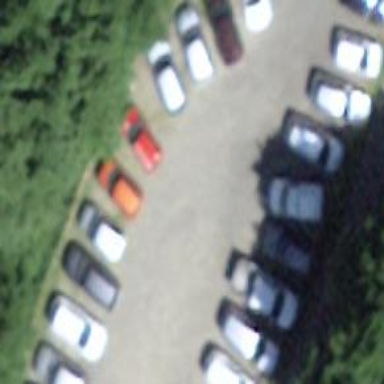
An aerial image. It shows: Parking area with pebblestone surface.